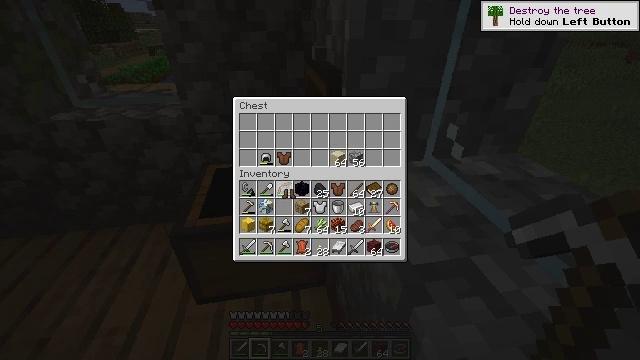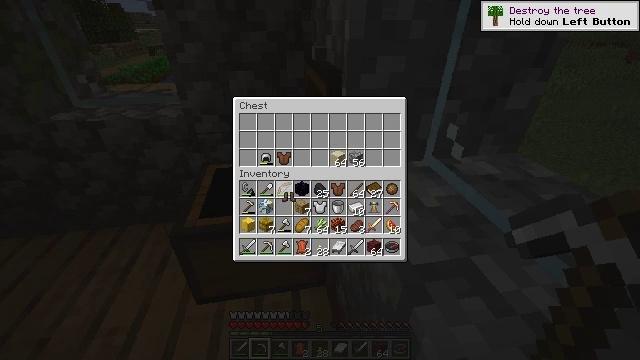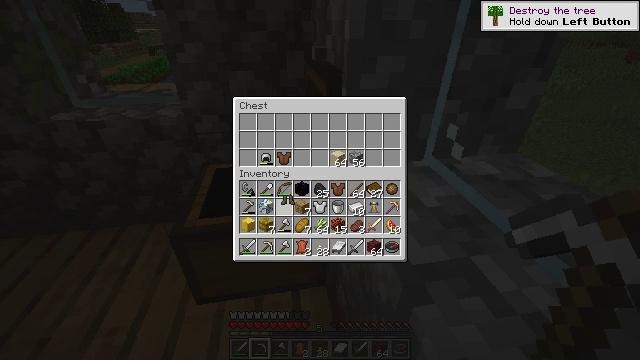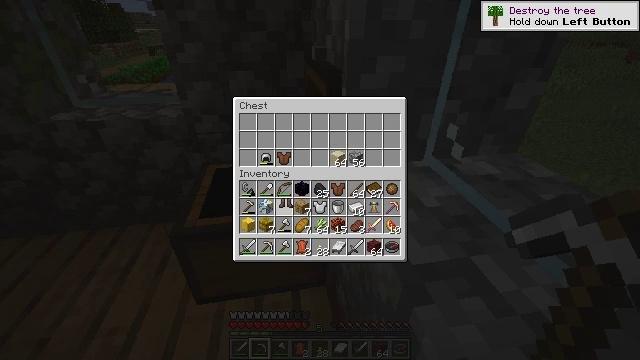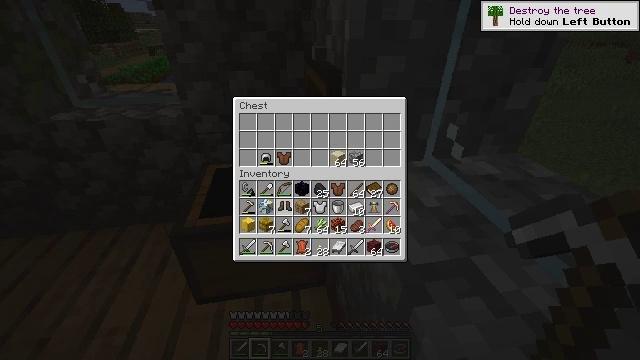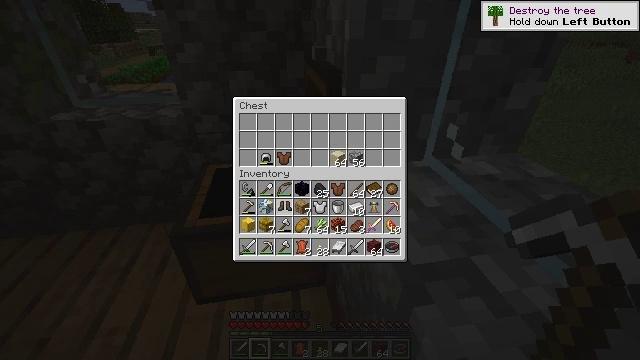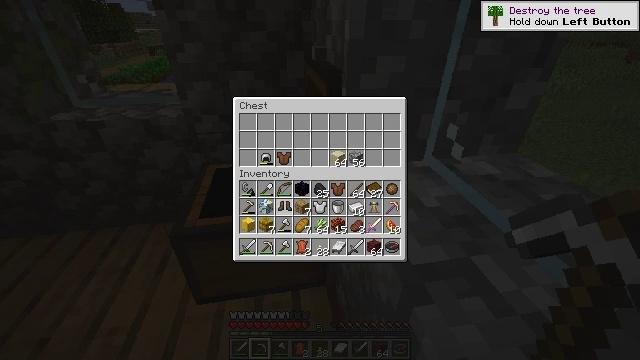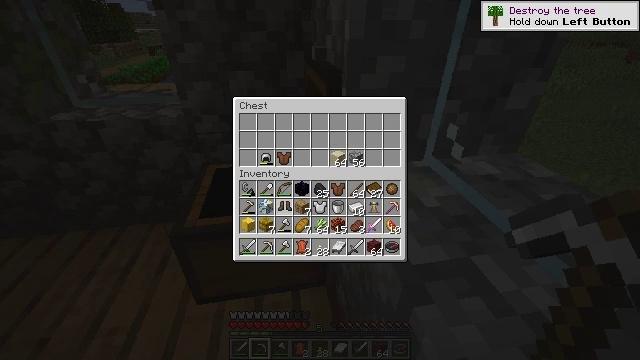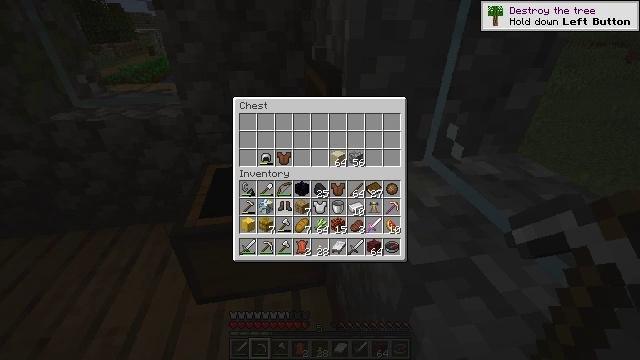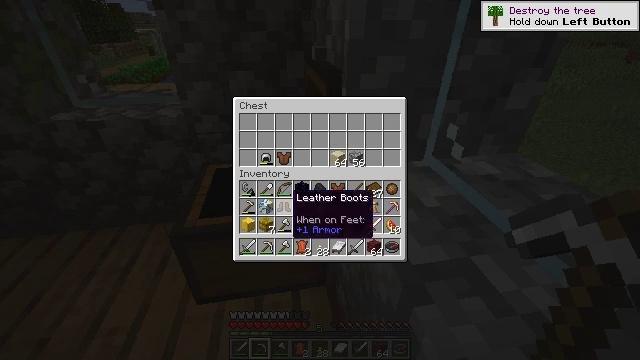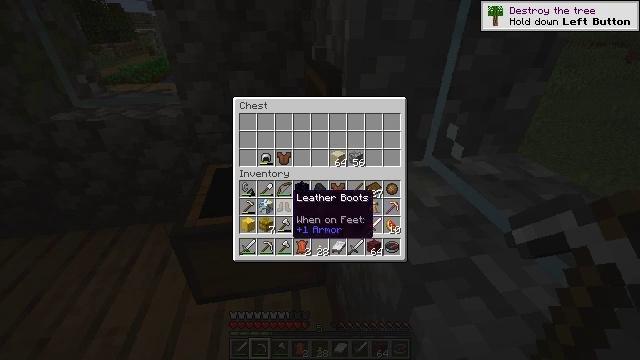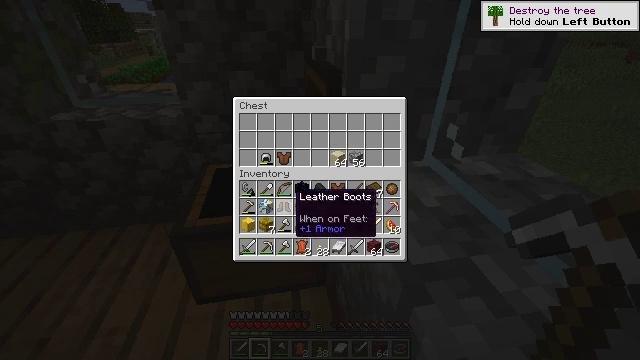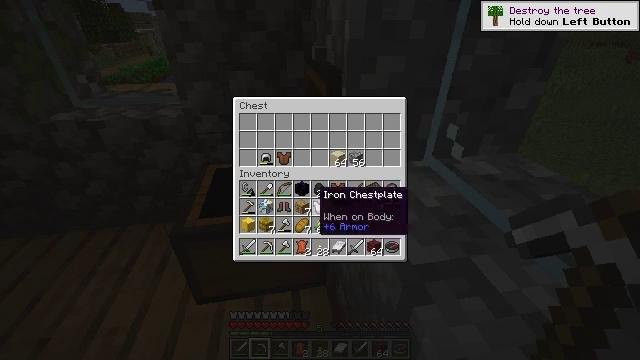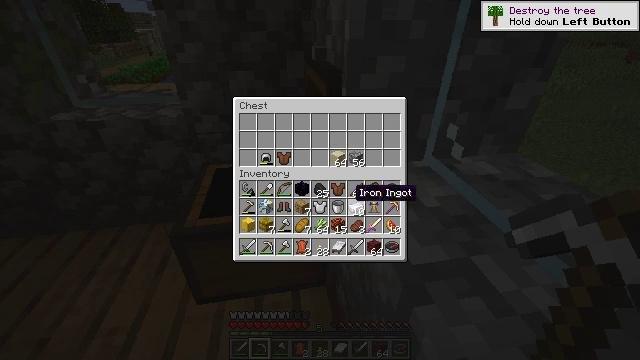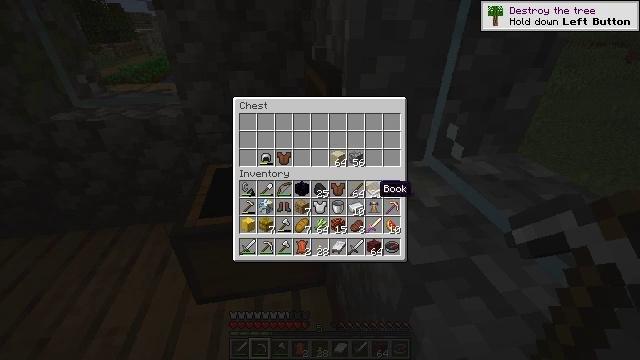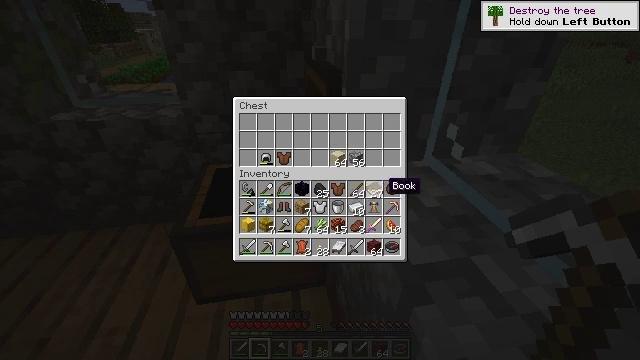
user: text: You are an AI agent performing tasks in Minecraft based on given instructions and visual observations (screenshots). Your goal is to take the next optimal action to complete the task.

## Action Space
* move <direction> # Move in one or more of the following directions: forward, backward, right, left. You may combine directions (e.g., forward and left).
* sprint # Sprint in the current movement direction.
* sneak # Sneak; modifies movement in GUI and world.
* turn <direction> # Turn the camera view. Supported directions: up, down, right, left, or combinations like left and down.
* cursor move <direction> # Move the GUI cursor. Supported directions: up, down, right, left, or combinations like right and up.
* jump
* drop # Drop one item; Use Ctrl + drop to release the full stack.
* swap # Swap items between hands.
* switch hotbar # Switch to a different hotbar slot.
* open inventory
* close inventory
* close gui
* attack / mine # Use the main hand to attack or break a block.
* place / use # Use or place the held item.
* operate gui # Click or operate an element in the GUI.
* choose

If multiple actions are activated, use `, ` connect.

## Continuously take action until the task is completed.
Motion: motion action
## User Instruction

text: Destroy the cauldron to put it in your inventory.
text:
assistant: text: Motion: no_op
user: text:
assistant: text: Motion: no_op
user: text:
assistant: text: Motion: no_op
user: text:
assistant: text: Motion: no_op
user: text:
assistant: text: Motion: no_op
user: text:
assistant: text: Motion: attack / mine
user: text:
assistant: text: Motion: attack / mine
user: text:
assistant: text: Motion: attack / mine
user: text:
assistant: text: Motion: no_op
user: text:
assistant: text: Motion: no_op
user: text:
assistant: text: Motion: no_op
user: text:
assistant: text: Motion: turn right
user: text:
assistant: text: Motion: turn right
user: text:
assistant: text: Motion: turn right
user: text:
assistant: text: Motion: turn right
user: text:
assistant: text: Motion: no_op
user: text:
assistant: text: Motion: turn right
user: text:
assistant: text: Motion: turn right
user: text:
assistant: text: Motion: turn right
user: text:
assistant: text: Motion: turn right and up
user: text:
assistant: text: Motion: turn right
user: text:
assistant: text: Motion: turn right
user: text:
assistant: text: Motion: turn right and down
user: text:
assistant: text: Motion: turn right
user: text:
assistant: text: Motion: move forward, turn right
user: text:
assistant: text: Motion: move forward, turn right and down
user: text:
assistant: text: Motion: move forward, turn right
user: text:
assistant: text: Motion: move forward
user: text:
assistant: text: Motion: move forward, turn right
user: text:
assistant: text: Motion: move forward, turn right